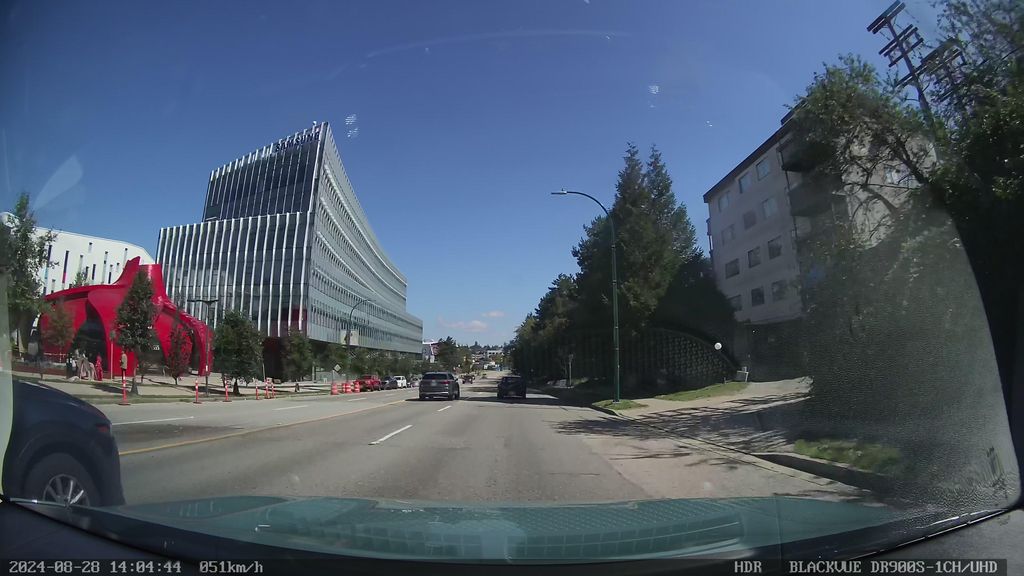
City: vancouver